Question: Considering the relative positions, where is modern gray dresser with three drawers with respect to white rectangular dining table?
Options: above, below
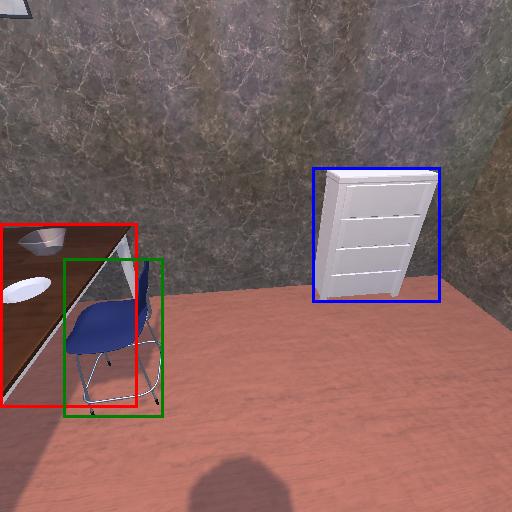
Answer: above